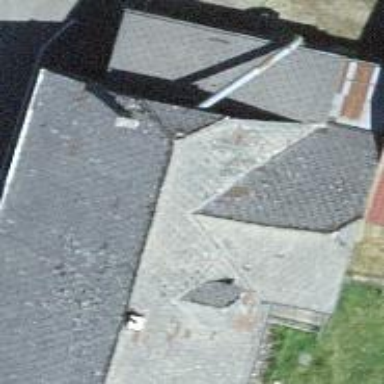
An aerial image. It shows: Farm building.